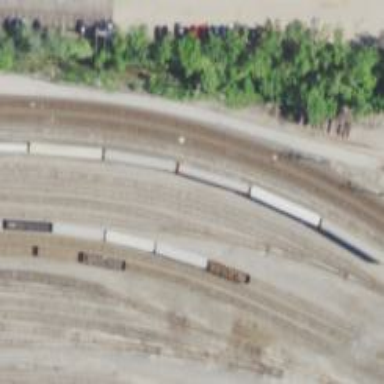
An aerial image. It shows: Railway yard in service.